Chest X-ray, PA view. Patient: 63 years old, sex M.
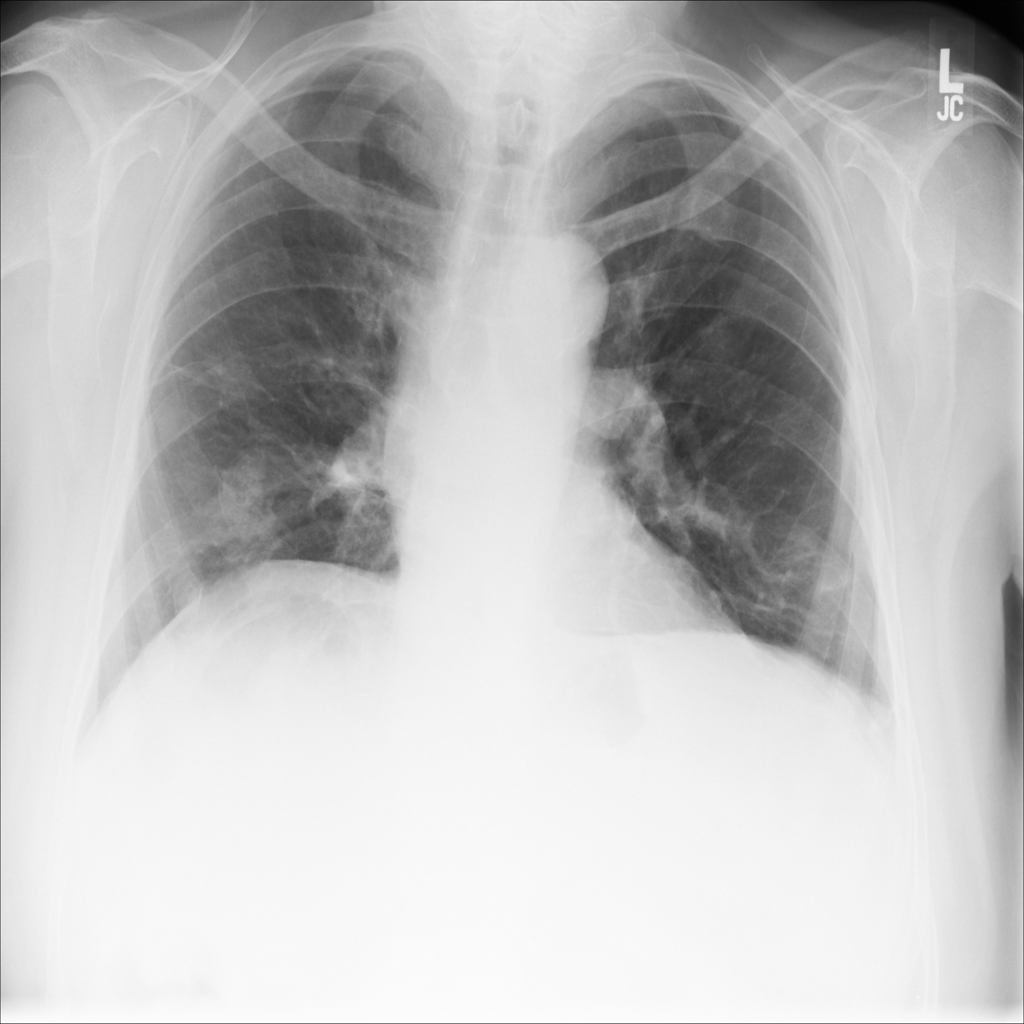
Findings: No Finding